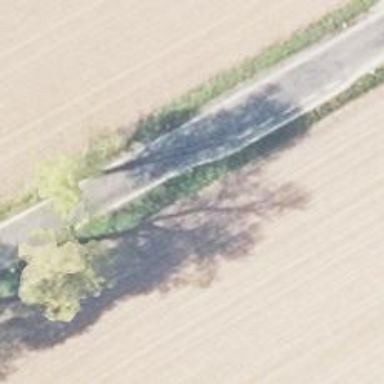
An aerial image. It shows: Row of deciduous broadleaved trees.